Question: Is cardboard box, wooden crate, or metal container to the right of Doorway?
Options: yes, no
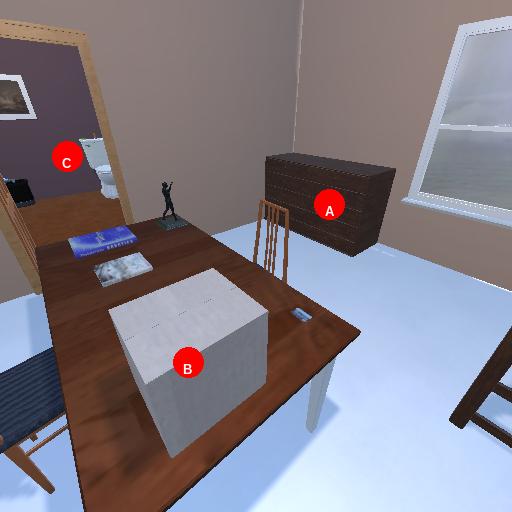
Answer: yes